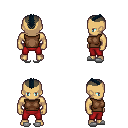
a pixel art fantasy rpg character, male body template, human, tanned skin, brown sleeveless shirt, red pants, raven short mohawk hairstyle, white slippers, four views (front, back, left, right), 2x2 character sprite sheet, small pixel art, hard edges, no anti-aliasing